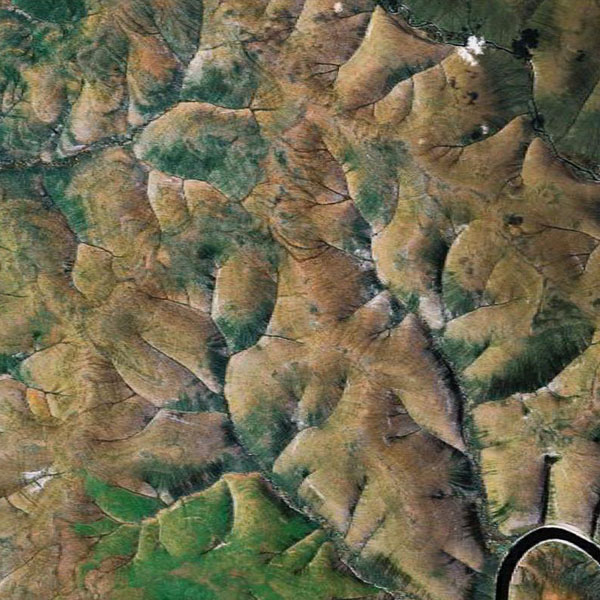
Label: Mountain